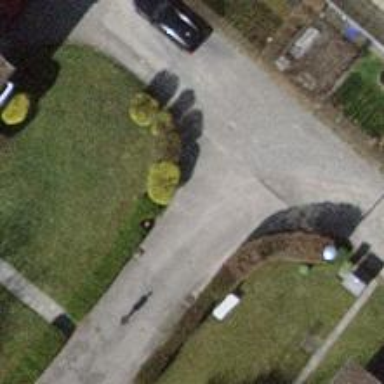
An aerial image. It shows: Unpaved road in residential area.